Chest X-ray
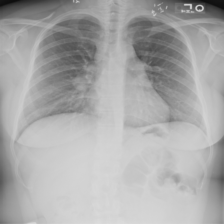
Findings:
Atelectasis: negative
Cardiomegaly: negative
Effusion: negative
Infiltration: negative
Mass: negative
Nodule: negative
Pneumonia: negative
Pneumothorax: negative
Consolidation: negative
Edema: negative
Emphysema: negative
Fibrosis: negative
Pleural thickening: negative
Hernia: negative